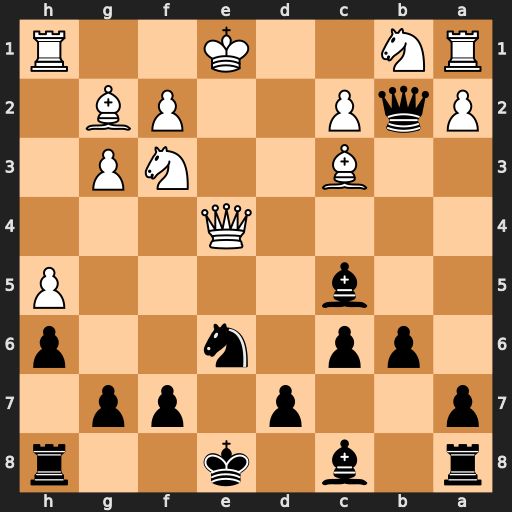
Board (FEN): r1b1k2r/p2p1pp1/1pp1n2p/2b4P/4Q3/2B2NP1/PqP2PB1/RN2K2R
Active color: b
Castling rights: KQkq
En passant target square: -
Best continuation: Qc1+ Ke2 Ba6+